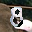
Label: 8